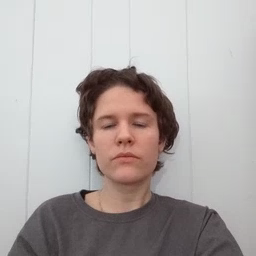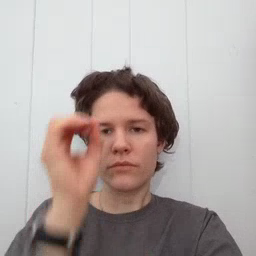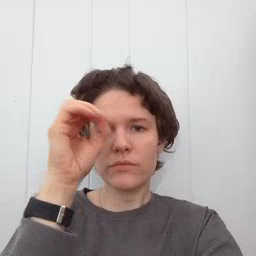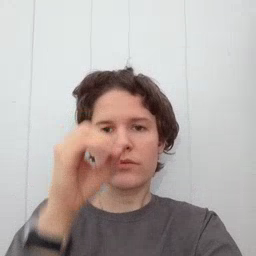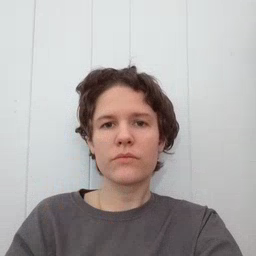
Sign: owl